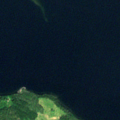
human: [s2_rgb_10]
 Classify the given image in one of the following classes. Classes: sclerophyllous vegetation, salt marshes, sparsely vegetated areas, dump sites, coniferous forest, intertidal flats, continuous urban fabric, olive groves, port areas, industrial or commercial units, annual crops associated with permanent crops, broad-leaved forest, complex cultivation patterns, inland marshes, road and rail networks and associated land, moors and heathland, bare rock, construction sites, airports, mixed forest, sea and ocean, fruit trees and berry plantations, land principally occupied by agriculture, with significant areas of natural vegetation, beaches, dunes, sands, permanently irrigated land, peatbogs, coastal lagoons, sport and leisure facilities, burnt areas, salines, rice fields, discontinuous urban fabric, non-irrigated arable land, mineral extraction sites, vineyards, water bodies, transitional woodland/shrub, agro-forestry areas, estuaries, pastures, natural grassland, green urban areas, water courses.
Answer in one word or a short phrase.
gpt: coniferous forest, mixed forest, water bodies